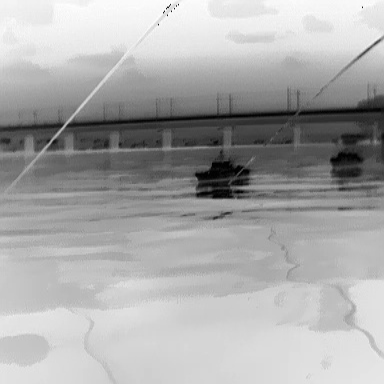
There are two warships in the infrared image.